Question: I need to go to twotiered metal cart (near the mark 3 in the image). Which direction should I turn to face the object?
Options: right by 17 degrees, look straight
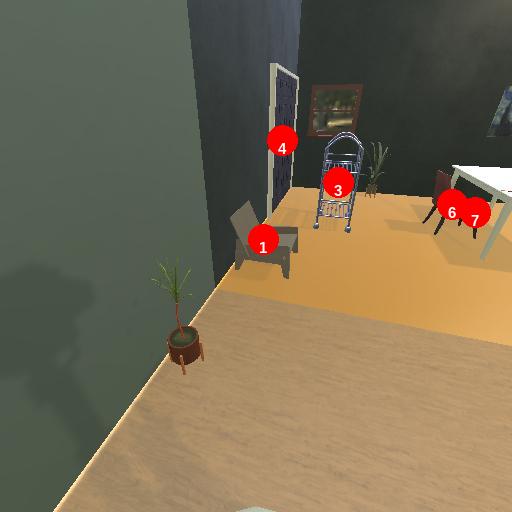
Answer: right by 17 degrees